Aerial crown-view tile of a tropical tree (Barro Colorado Island, Panama), acquired 20250414:
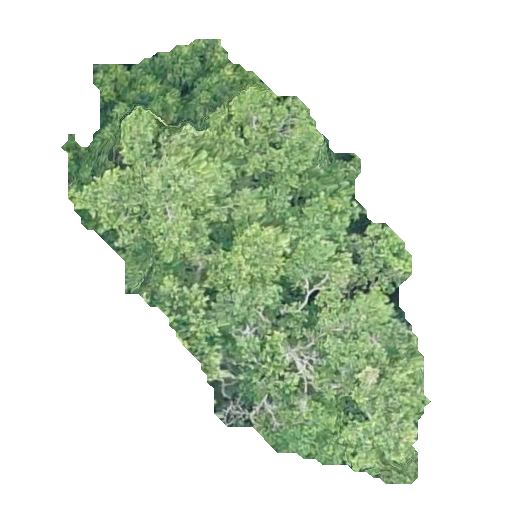
Species: Guatteria lucens
GBIF accepted scientific name: Guatteria lucens
Crown area: 140.765 m²